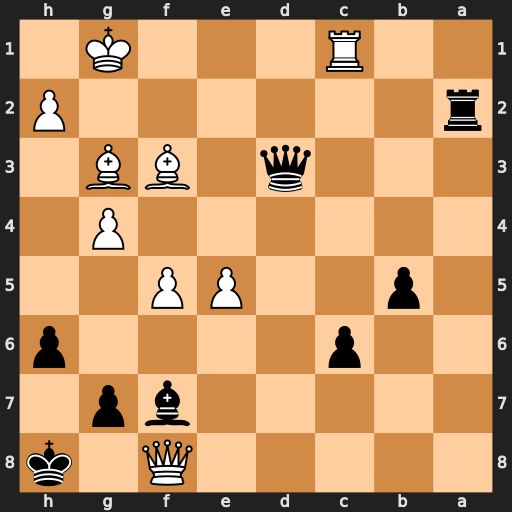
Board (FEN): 5Q1k/5bp1/2p4p/1p2PP2/6P1/3q1BB1/r6P/2R3K1
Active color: b
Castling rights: -
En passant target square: -
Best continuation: Kh7 Qc5 Qxf3